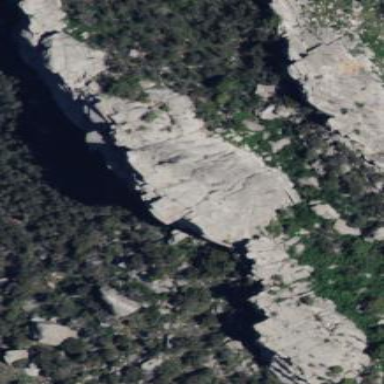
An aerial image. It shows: Landscape dominated by bare rock.